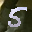
Label: 5